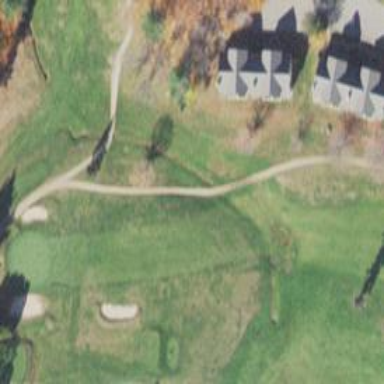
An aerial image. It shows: Service road on bridge for golf carts.